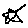
Label: star